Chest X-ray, PA view. Patient: 31 years old, sex F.
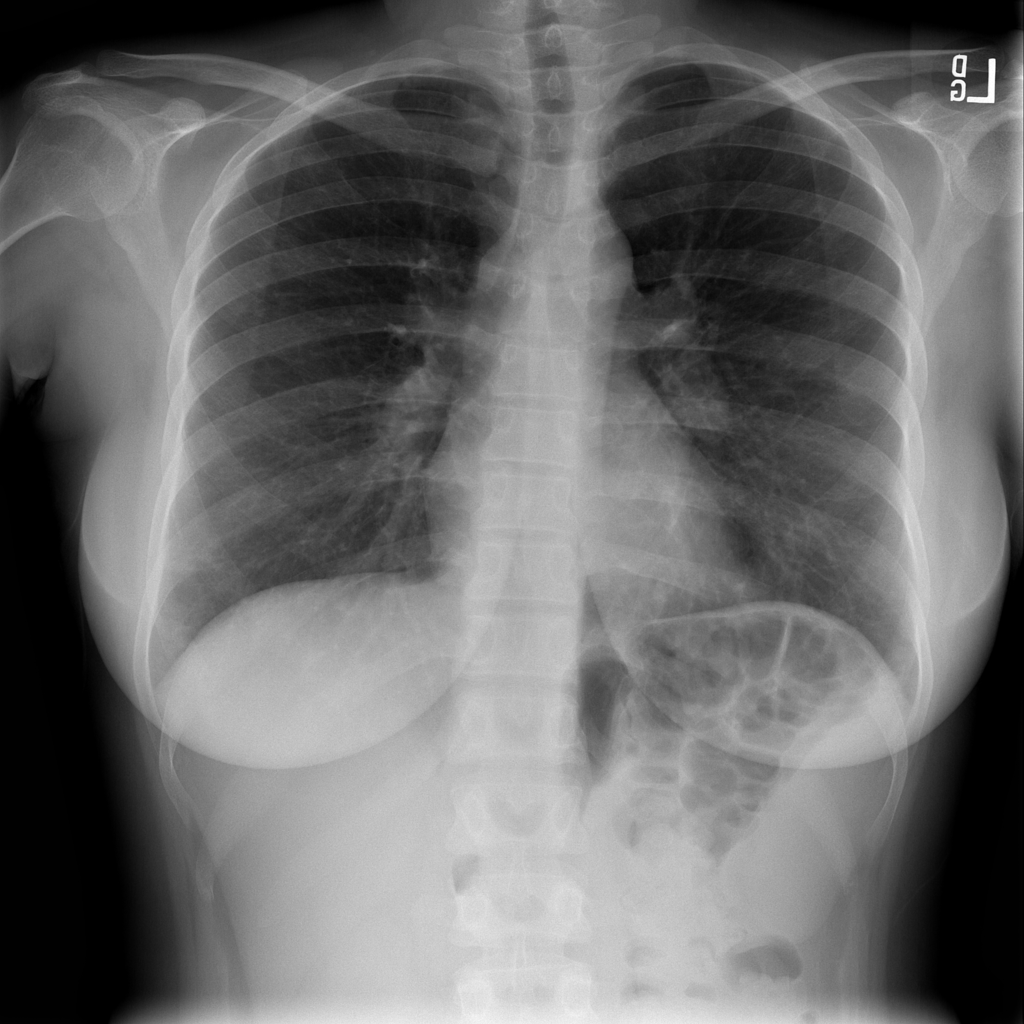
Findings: No Finding